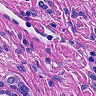
Metastatic tissue present: yes